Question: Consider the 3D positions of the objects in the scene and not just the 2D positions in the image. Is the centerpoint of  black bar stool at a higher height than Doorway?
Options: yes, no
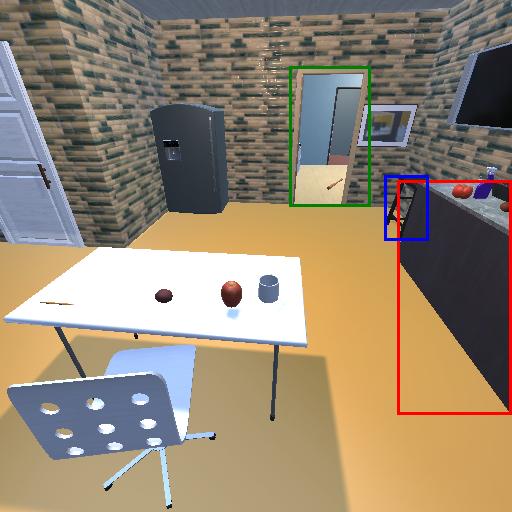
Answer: yes